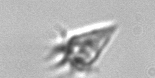
Label: Paratontonia_gracillima